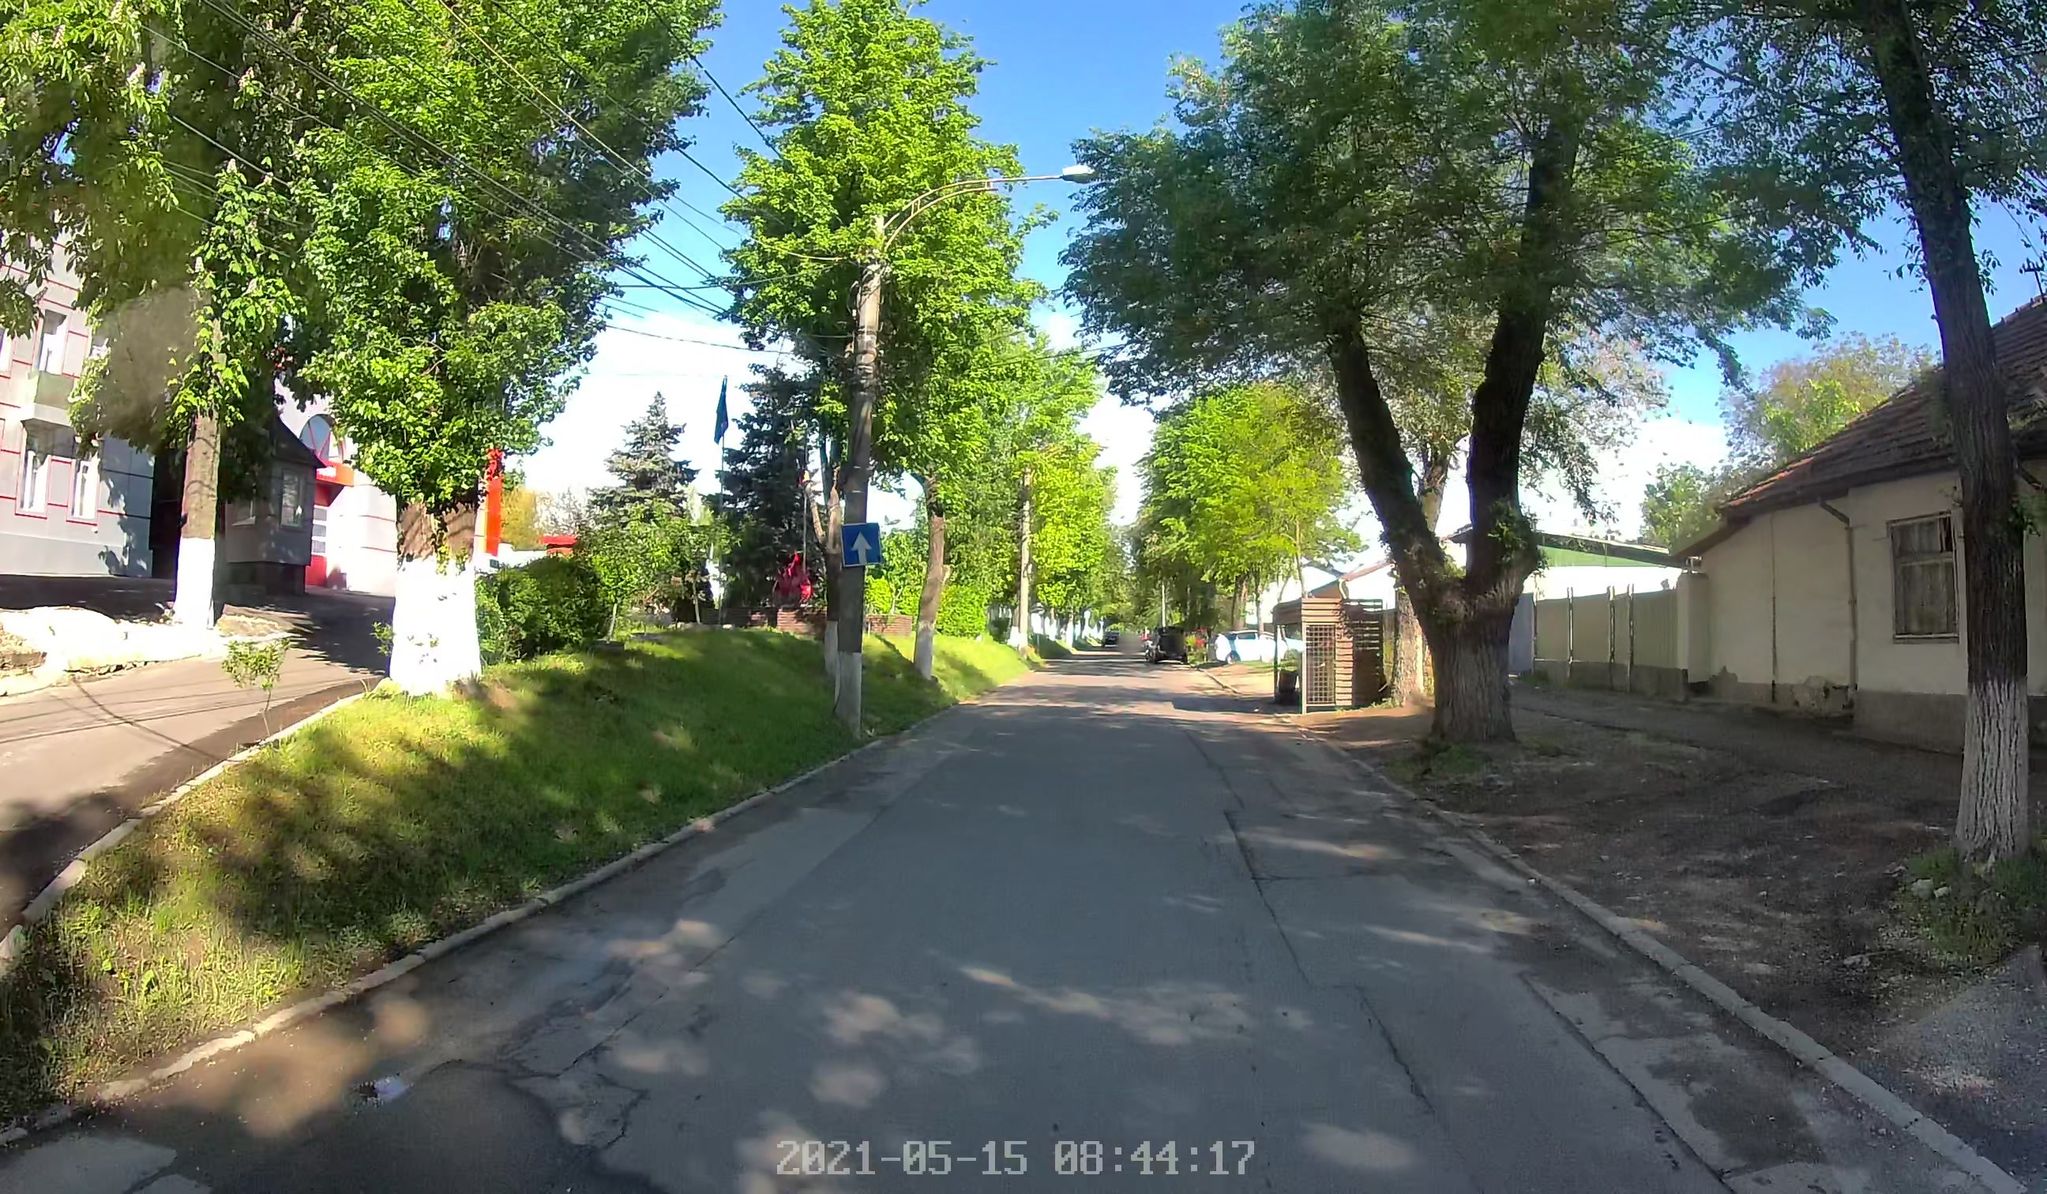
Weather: clear
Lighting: day
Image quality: good
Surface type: cycling surface
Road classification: residential
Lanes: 2
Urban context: urban centre
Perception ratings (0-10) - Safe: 7.58, Lively: 9.03, Beautiful: 9.5, Boring: 4.35, Depressing: 3.7, Wealthy: 8.37